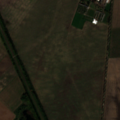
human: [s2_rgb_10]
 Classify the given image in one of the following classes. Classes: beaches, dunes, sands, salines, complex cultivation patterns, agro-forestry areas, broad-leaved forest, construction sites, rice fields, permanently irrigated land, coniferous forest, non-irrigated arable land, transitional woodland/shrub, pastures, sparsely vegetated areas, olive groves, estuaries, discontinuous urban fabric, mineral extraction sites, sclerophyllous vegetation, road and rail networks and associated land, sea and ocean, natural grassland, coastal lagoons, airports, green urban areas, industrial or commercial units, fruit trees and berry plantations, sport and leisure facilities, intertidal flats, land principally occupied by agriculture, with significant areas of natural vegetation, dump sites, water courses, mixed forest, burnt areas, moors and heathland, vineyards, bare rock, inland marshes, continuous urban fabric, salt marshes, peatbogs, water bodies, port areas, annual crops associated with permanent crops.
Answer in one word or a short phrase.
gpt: discontinuous urban fabric, non-irrigated arable land, land principally occupied by agriculture, with significant areas of natural vegetation